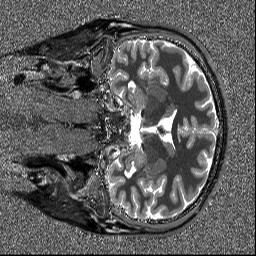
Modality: T1map
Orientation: coronal
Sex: male